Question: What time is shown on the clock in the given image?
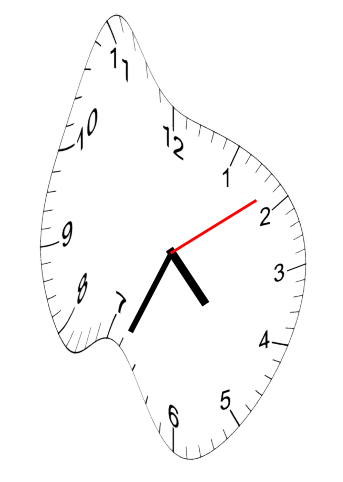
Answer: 04:34:09